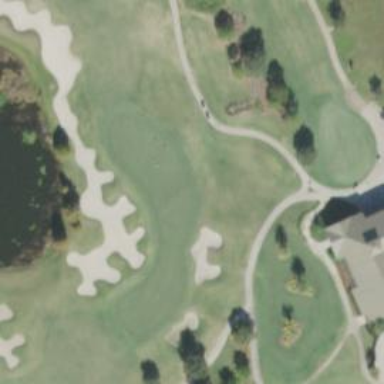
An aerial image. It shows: View of golf hole.